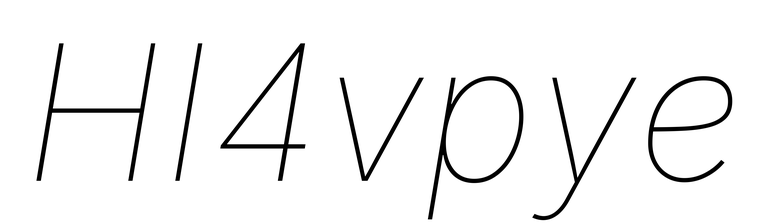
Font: Inter-Italic_Thin_Italic